Question: I have a web method that returns a list.
'''
<WebMethod()> _
Public Shared Function populateDropdown(ByVal aptdate As Date, ByVal dentistid As Integer) As List(Of String)
Dim apttime As New List(Of String)
Try
apttime = DatabaseLayer.GetAvailableAppointmentTime(aptdate, dentistid)
Catch ex As Exception
Throw ex
End Try
Return apttime
End Function
'''
End Class
I want to populate the dropdown with the above result set
I am using a jquery ajax function to do so.
'''
$.ajax({
type: "POST",
url: "Appointment.aspx/populateDropdown",
data: '{aptdate:' + '"' + aptdate + '"' + ',dentistid:' + '"' + dentistid + '"' + ' }',
contentType: "application/json; charset=utf-8",
dataType: "json",
success: function (data) {
alert(data.d.length);
var options = $("#drpdwnapttime");
$.each(data, function (key,value) {
alert(value);
options.append($("<option />").val(this.data).text(this.data));
});
}
});
'''
However this dosen't seem to work. Value in the alert box is 11, so I assume I am geeting the arrays correctly. The alert in for each shows just one loop and then nothing happens.
I can't really figure out whats wrong here.
EDit:
Changed the code and
I added an Image of the alert I get inside the $.each. Should't I be getting just one value?
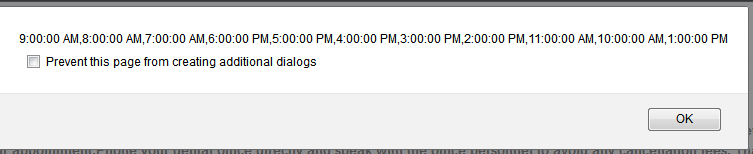
Answer: This works. Thanks for all the suggestions I wouldn't have figured out other wise.
'''
var resultData = data['d'];
$.each(resultData, function (key,value) {
alert(this);
options.append($("<option />").val(value).text(value));
})
'''